Interaction volume radius: 5 \u00c5
Interaction volume height: 25 \u00c5
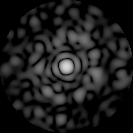
Disorder parameter: 0.844